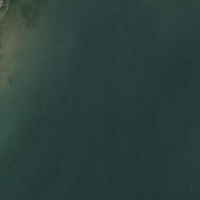
EUNIS habitat code: 14
Species observed at this site:
Tachybaptus ruficollis
Corvus corone
Podiceps cristatus
Cyanistes caeruleus
Fulica atra
Anas crecca
Anas platyrhynchos
Sturnus vulgaris
Microcarbo pygmaeus
Aythya fuligula
Lanius collurio
Buteo buteo
Anthus pratensis
Turdus merula
Chroicocephalus ridibundus
Columba palumbus
Phalacrocorax carbo
Larus michahellis
Gallinula chloropus
Mareca strepera
Hirundo rustica
Milvus milvus
Delichon urbicum